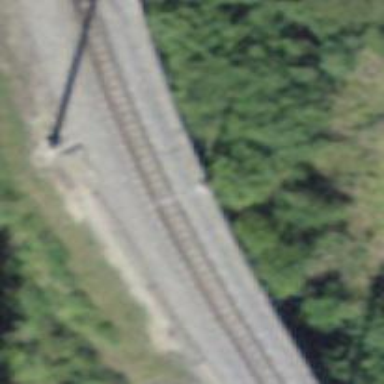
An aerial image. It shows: Narrow-gauge railway bridge with contact line electrification.